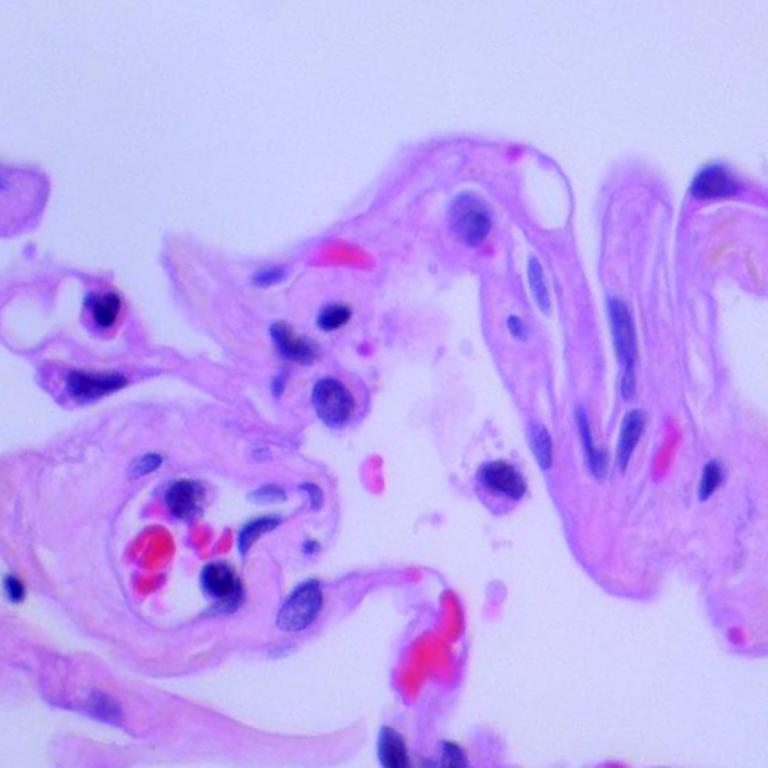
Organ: lung
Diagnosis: benign